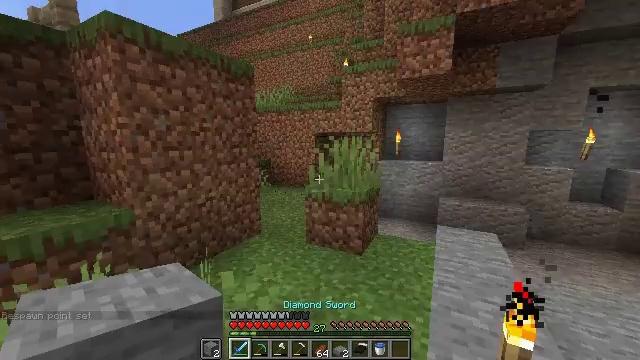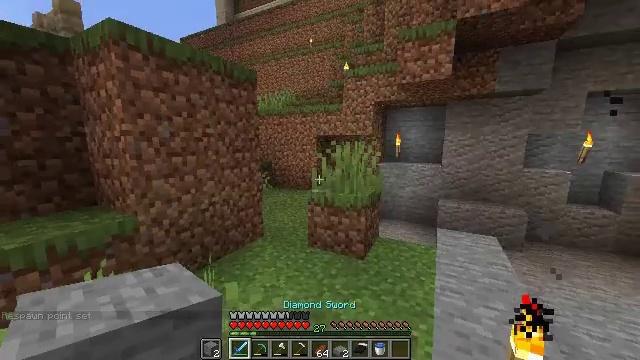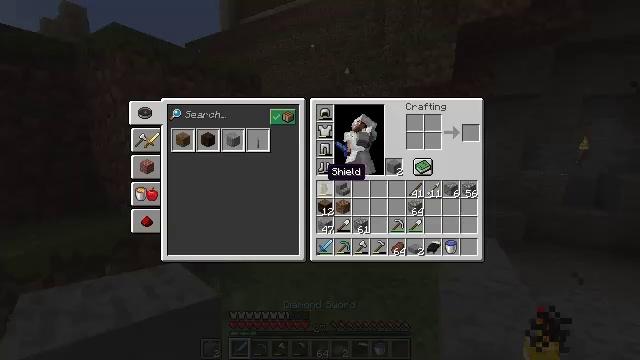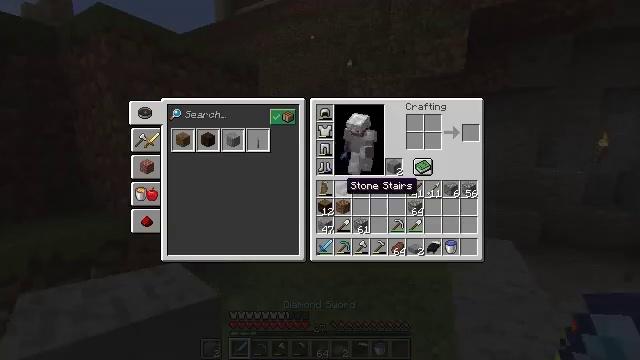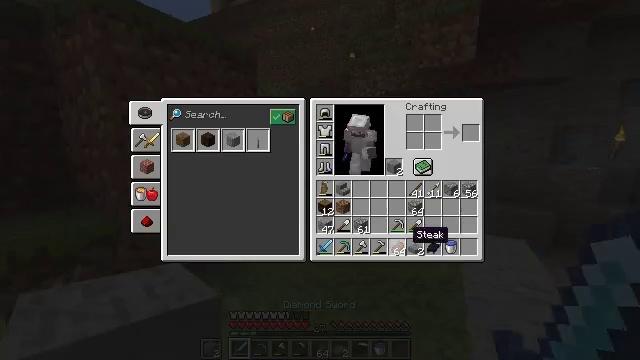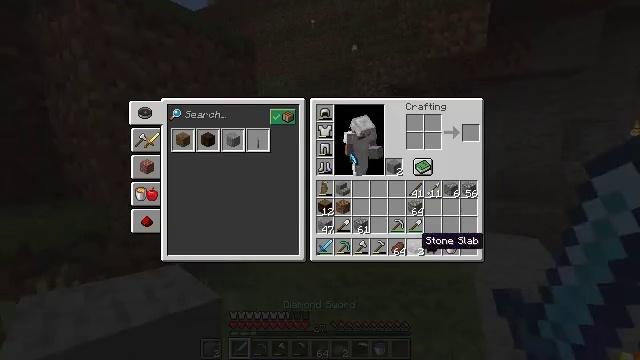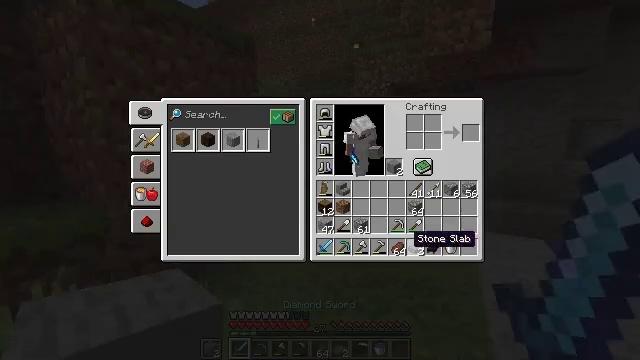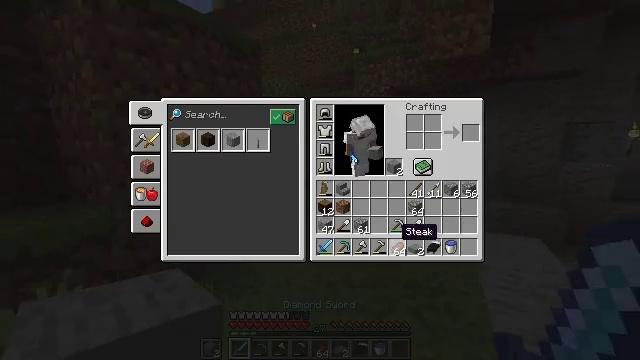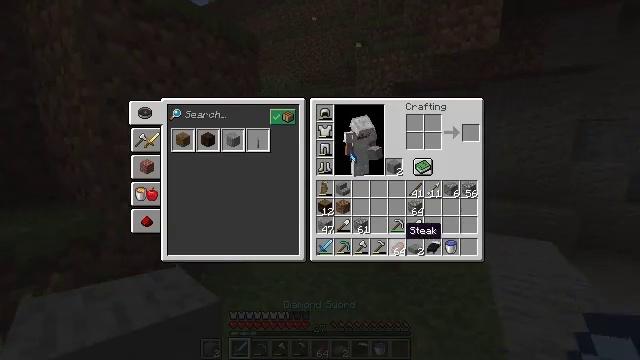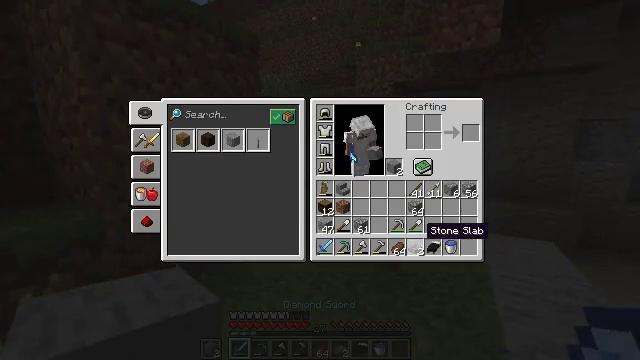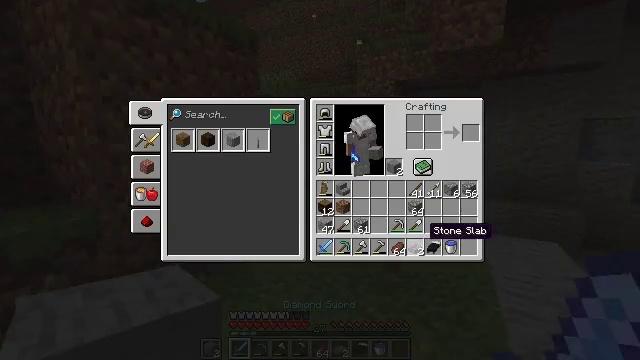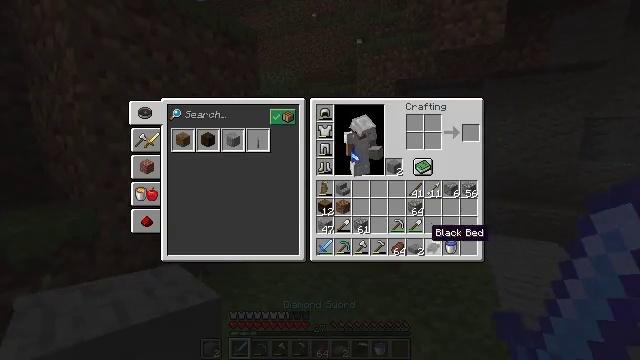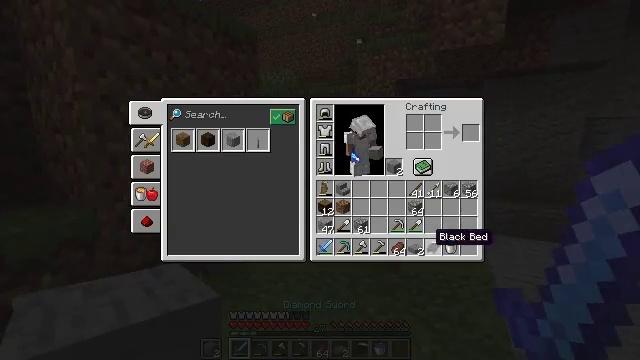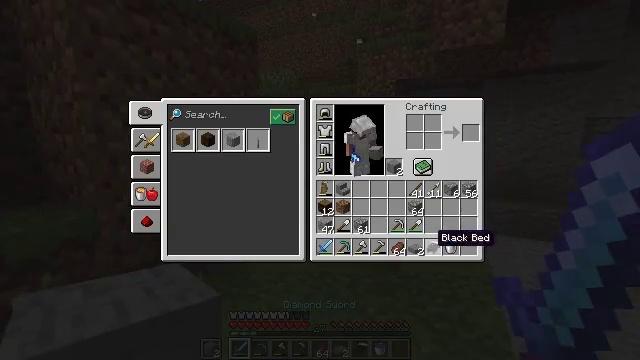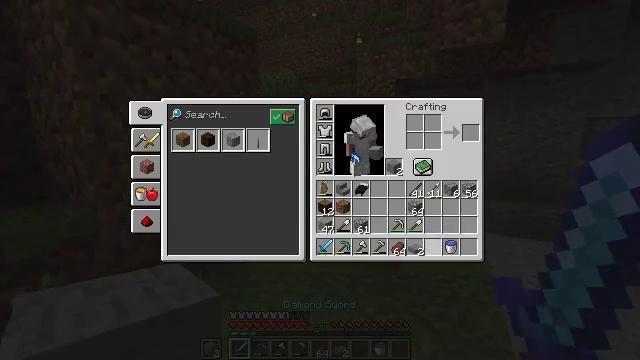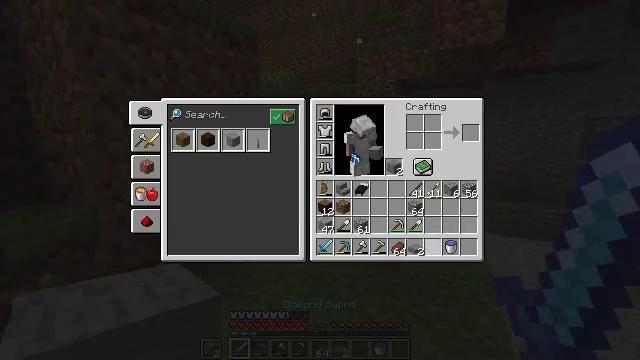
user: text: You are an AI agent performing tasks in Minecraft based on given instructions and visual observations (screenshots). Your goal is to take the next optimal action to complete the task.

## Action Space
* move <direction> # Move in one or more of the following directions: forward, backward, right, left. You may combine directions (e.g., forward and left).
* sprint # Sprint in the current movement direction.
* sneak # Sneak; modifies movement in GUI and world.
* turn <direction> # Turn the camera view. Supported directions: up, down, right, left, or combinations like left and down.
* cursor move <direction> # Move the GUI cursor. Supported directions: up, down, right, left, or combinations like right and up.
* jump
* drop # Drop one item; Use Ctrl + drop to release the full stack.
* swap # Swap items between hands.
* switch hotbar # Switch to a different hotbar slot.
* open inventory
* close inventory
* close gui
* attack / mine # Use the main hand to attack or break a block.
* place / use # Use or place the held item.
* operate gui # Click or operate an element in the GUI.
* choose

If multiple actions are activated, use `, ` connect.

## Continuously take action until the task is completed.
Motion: motion action
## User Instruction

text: craft item andesite wall
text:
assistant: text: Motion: move forward, sprint, switch to hotbar 1
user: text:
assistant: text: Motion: move forward, sprint, open inventory
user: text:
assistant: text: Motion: move forward, sprint, turn right and down, open inventory
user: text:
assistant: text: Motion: turn right and down, open inventory
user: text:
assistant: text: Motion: turn right
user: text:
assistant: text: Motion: sneak, turn left
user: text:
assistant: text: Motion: sneak, turn left and up
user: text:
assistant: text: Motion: sneak
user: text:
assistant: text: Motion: sneak, turn right
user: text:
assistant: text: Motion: sneak
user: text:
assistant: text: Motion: sneak
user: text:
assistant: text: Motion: sneak
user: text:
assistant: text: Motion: sneak
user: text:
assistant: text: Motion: sneak, attack / mine
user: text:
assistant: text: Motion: sneak, attack / mine
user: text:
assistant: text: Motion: sneak
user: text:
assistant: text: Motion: no_op
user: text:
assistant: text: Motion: no_op
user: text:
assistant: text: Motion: no_op
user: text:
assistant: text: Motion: no_op
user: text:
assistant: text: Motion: move forward, sprint
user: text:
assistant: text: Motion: move forward, sprint
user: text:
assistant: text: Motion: move forward, sprint, turn down
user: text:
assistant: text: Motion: move forward, sprint
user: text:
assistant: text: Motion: move forward, sprint
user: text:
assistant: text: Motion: move forward, sprint
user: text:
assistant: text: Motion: move forward, sprint, jump
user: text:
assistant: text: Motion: move forward, sprint, jump
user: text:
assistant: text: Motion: move forward, sprint, turn left, jump
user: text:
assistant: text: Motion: move forward, sprint, turn left, jump